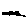
Label: fish